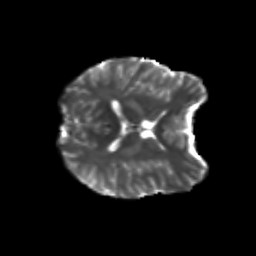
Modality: T2w
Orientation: axial
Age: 19
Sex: male
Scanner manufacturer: siemens
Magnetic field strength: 3 T
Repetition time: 3.5 s
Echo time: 0.104 s